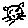
Label: cat